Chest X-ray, PA view. Patient: 60 years old, sex M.
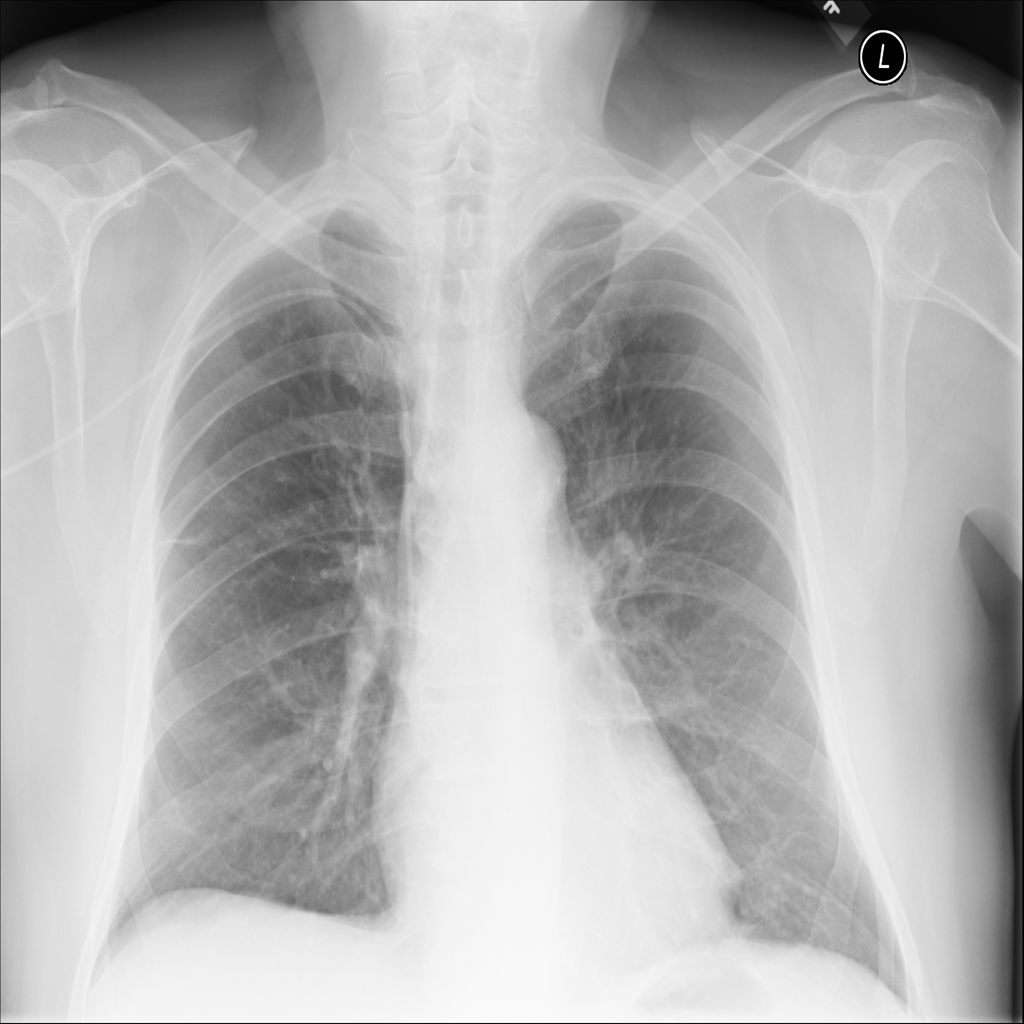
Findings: Atelectasis, Infiltration